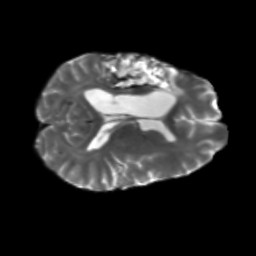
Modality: T2w
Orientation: axial
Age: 42
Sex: male
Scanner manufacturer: siemens
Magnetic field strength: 3 T
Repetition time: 5.25 s
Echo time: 0.08 s